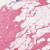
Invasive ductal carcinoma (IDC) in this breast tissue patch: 0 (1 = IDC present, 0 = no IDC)